Interaction volume radius: 10 \u00c5
Interaction volume height: 45 \u00c5
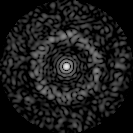
Disorder parameter: 0.82